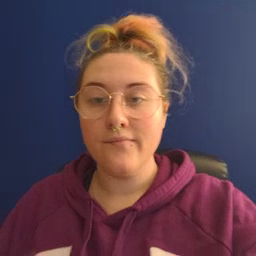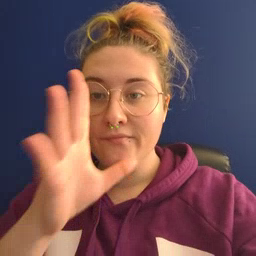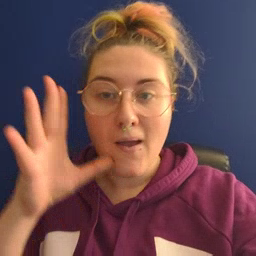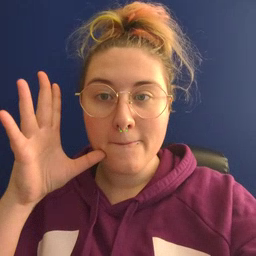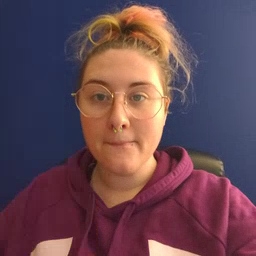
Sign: farm